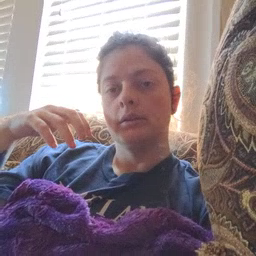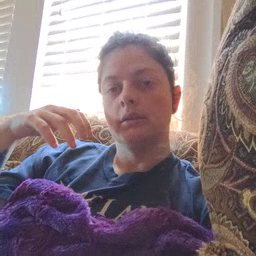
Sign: rain